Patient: sex M, age 76
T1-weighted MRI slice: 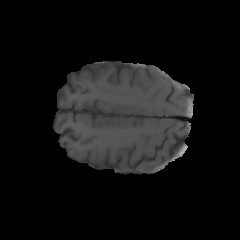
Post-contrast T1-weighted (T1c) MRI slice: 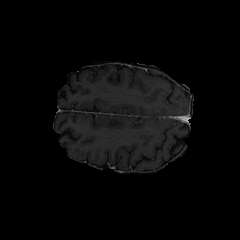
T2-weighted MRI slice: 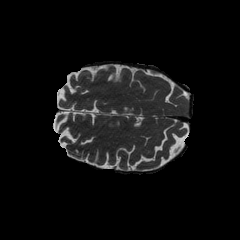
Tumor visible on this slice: no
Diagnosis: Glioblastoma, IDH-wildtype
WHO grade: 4